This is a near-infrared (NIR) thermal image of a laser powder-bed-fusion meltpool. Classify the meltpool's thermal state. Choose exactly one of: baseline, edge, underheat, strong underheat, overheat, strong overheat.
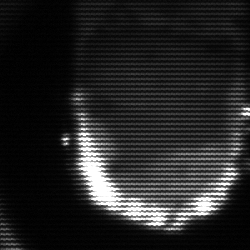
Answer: baseline